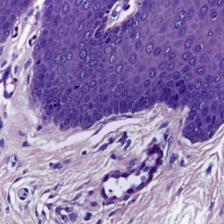
Diagnosis: Normal